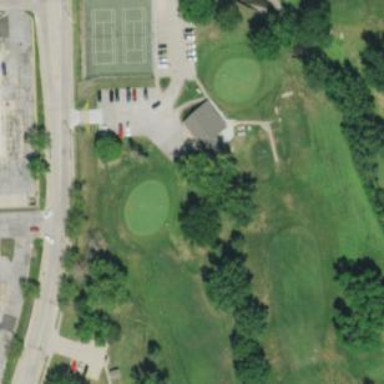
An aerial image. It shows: Golf hole.